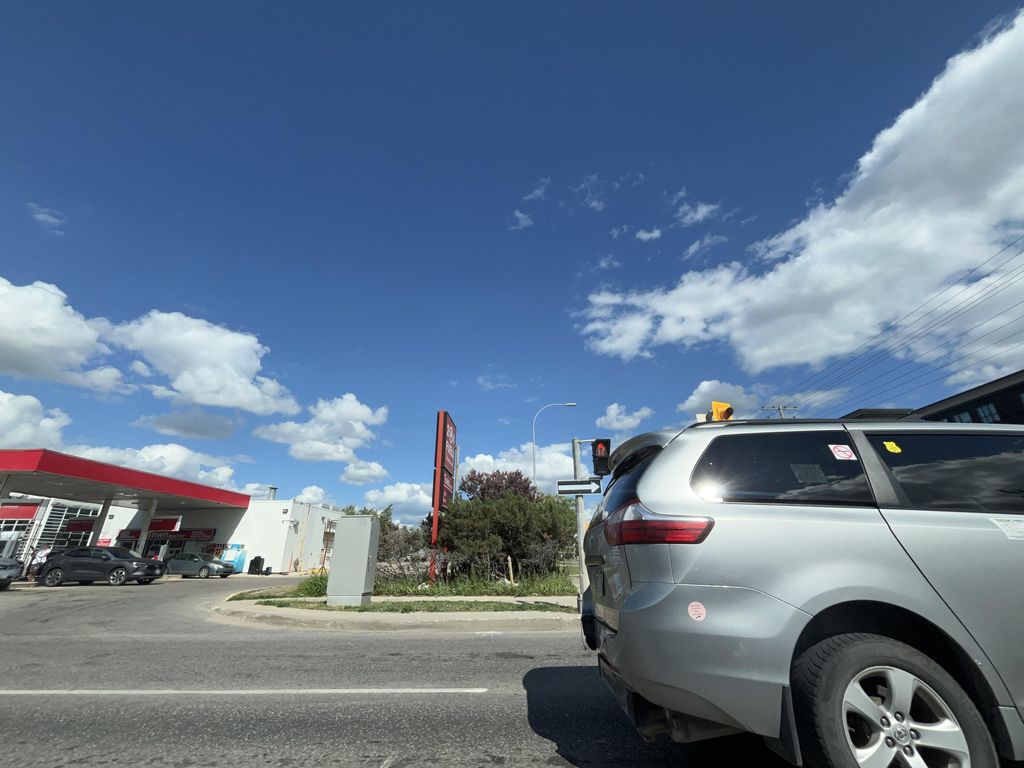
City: winnipeg